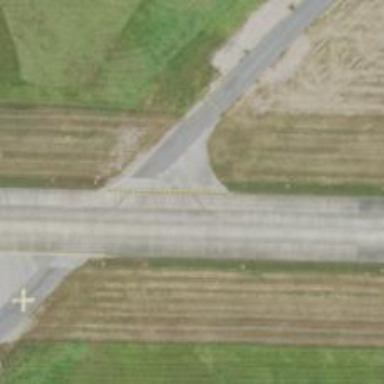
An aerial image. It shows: View of taxiway at the airport.